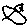
Label: bird